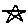
Label: star